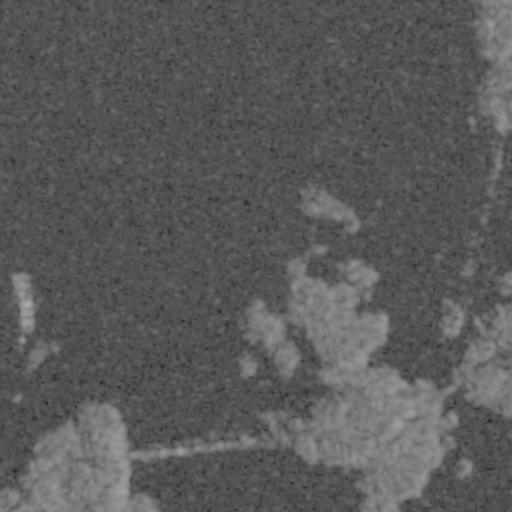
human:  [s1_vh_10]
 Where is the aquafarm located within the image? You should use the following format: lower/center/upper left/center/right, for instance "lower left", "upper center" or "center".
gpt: The aquafarm is located in the center left of the image.
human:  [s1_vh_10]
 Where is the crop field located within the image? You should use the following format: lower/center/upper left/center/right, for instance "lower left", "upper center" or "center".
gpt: The crop field is located in the upper right of the image.
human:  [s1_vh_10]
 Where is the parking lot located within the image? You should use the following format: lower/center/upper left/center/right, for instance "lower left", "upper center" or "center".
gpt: The parking lot is located in the lower right of the image.
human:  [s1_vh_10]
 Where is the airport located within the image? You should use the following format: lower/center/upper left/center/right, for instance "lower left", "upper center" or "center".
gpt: There is no airport in the image.

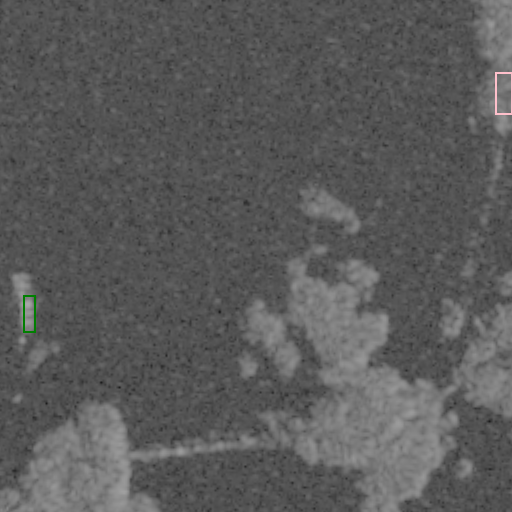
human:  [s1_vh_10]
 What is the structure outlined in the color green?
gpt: The structure outlined in green is an aquafarm.
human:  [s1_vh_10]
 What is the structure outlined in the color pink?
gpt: The structure outlined in pink is a crop field.
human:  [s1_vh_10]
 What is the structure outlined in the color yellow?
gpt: There is no yellow outline.